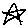
Label: star